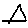
Label: triangle